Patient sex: M
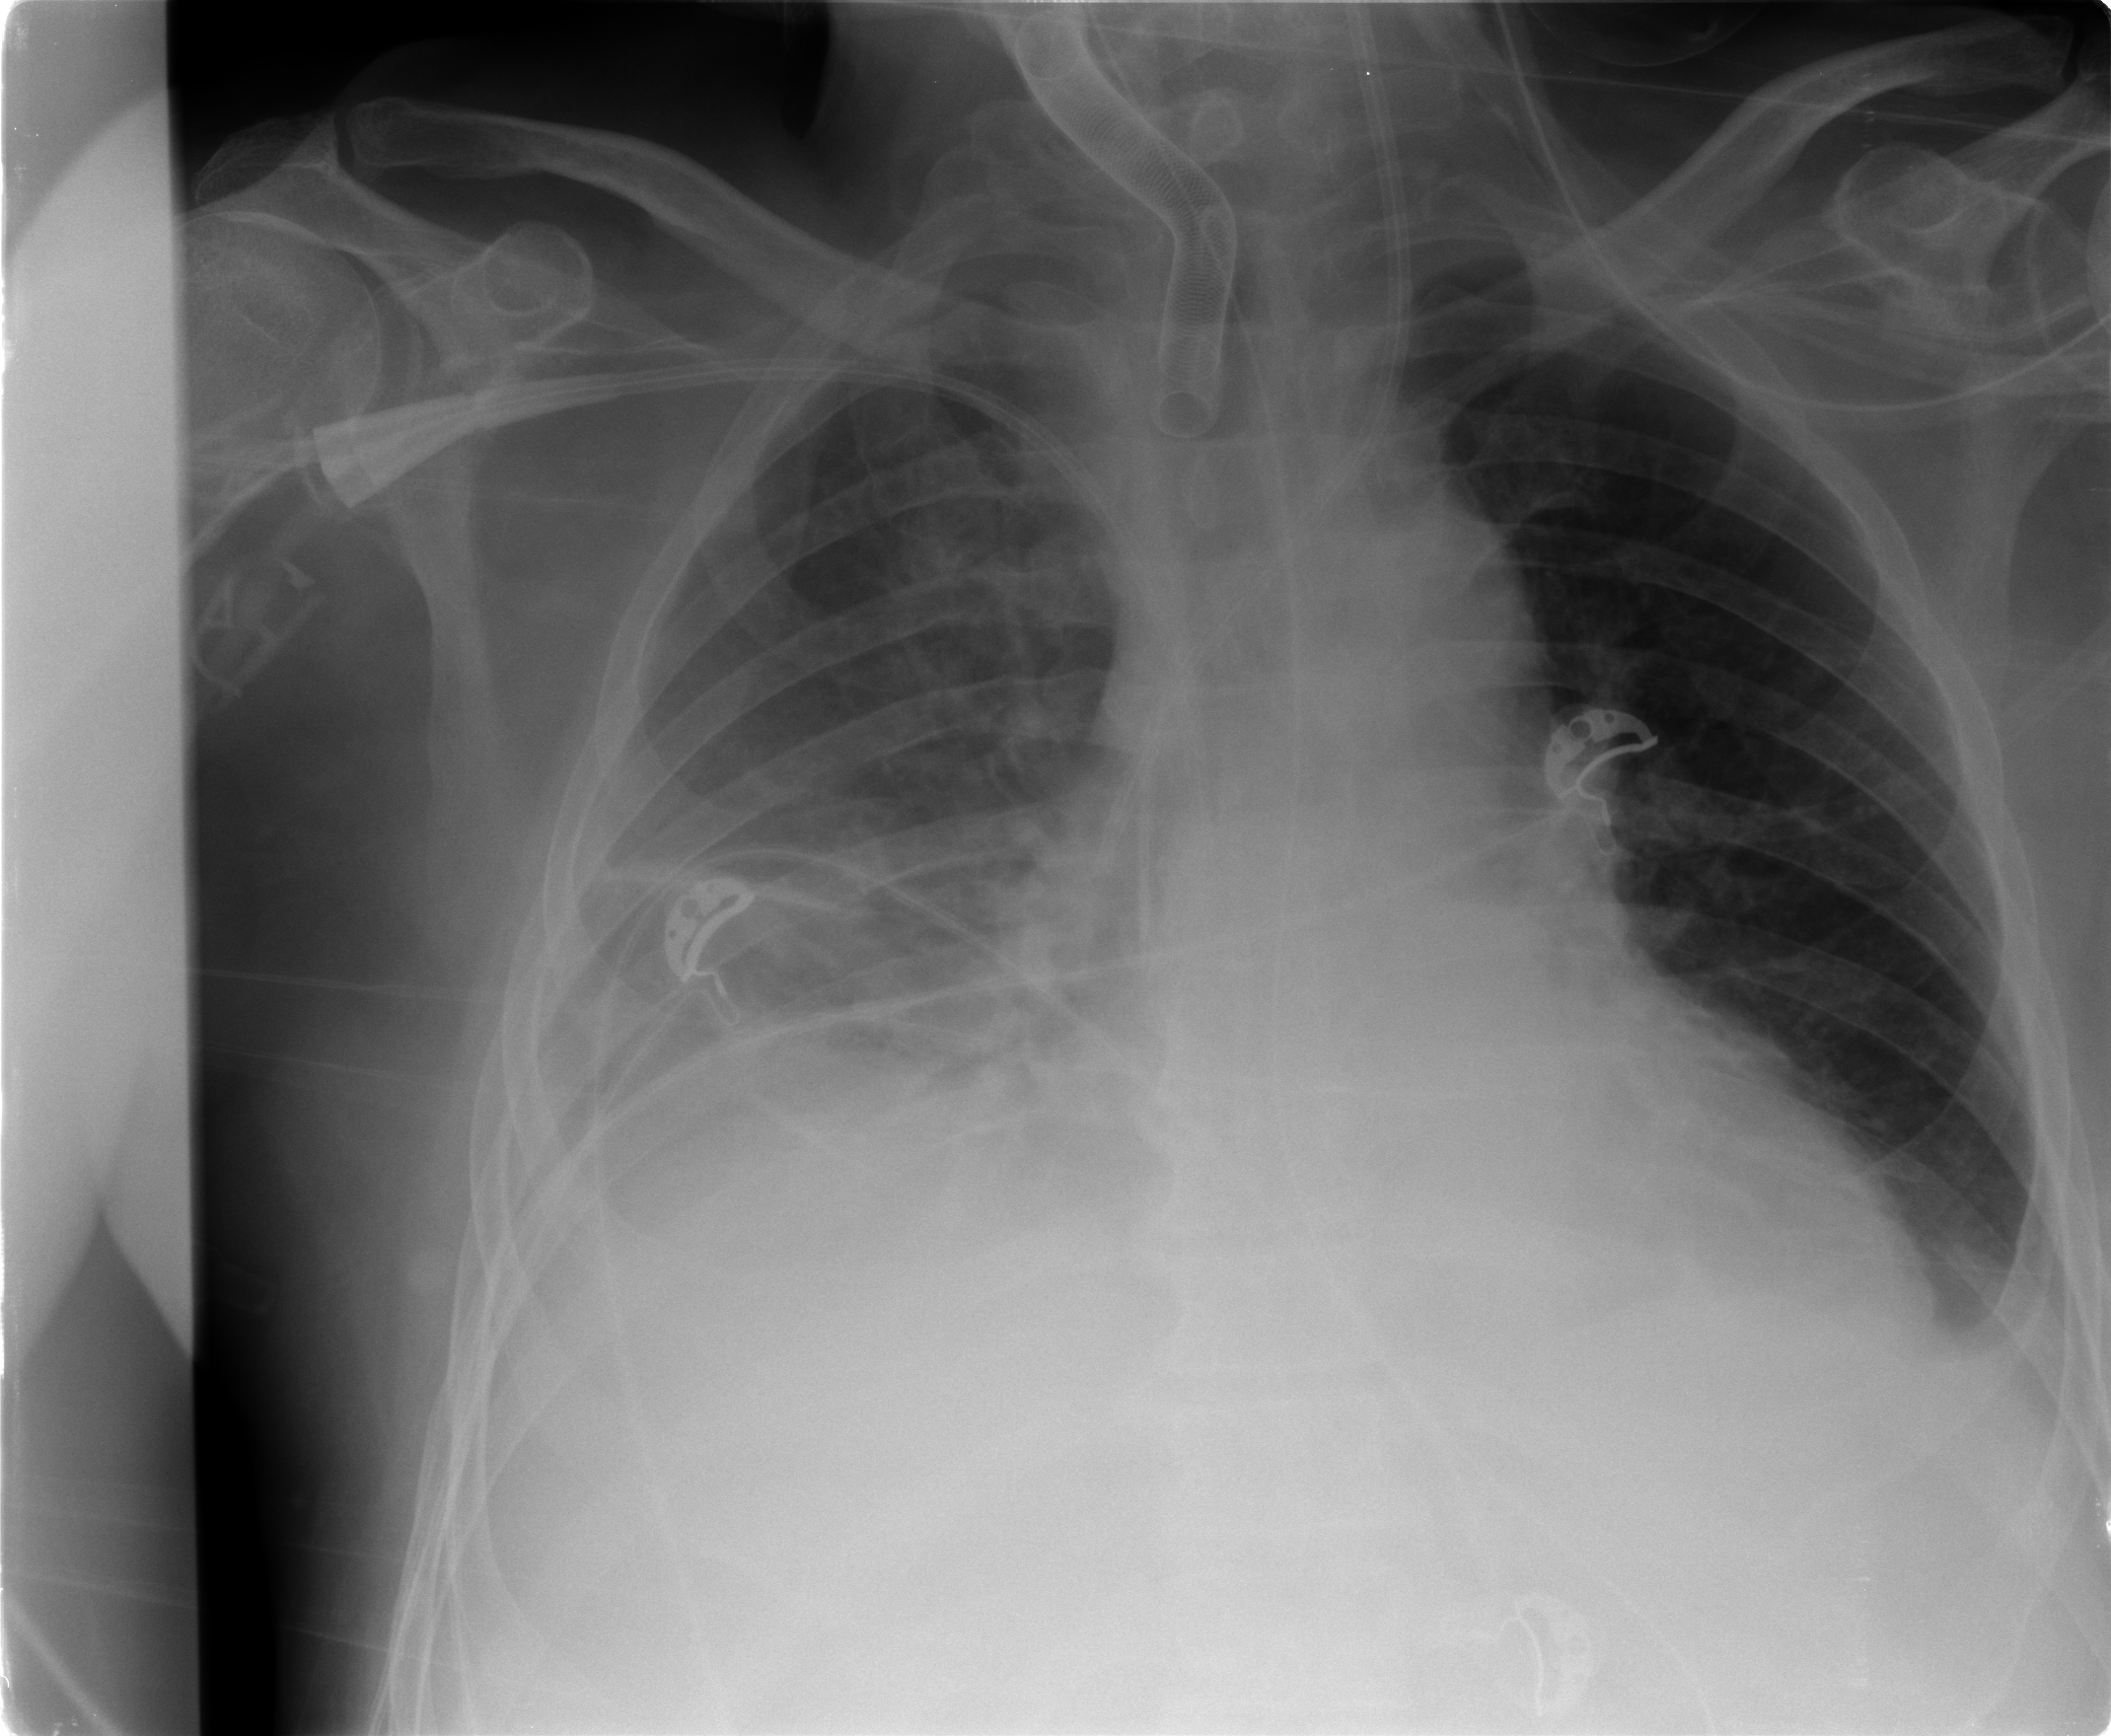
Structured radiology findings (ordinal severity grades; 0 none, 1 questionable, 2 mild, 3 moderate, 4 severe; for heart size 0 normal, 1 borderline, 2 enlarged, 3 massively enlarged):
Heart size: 1
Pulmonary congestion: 0
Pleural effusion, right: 2
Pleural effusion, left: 1
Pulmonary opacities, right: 0
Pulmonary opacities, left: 0
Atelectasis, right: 2
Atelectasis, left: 0